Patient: sex F, age 19
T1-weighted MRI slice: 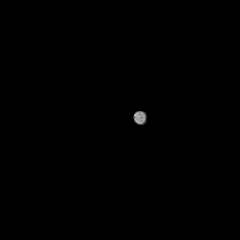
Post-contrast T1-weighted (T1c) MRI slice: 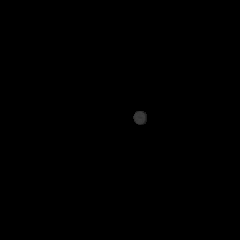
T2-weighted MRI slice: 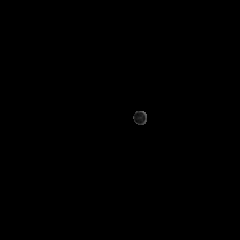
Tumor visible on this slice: no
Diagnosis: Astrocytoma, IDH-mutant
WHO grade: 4